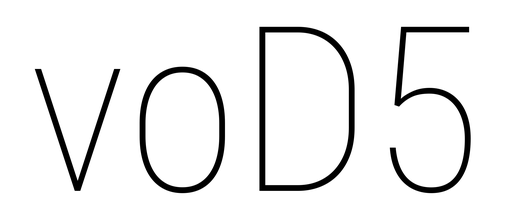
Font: Roboto_Condensed_Thin